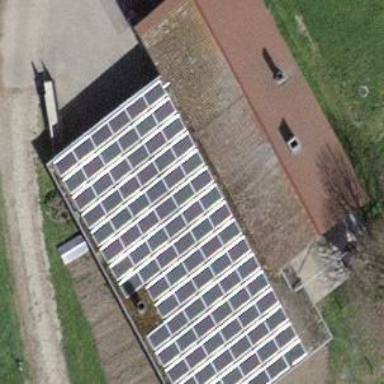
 consisting of solar photovoltaic panels."